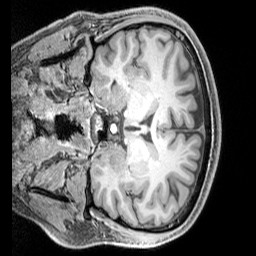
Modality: T1w
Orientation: coronal
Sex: male
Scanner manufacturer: siemens
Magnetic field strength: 3 T
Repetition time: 2.3 s
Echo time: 0.00226 s